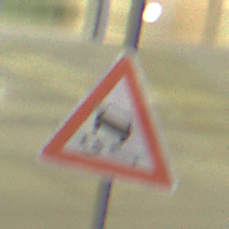
Verkehrszeichen: SchleuderOderRutschgefahr
Umgebung: Outdoor, Urban
Tageszeit: Night
Wetter: PartlyCloudy
Licht: Artificial
Jahreszeit: NotSpecified
Kontrast: HighContrast